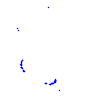
Particle: pion